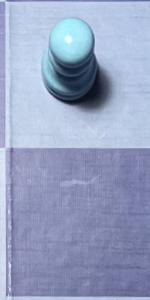
Label: Empty